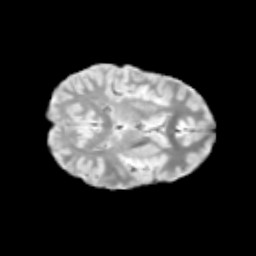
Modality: T2w
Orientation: axial
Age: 10
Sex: female
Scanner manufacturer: siemens
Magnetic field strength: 3 T
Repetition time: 3.8 s
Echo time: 0.07 s